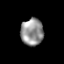
Tissue: prostate
Cell type: T cells
Senescence score: 0.3432
Nuclear area (px): 598
Mean DAPI intensity: 147.033